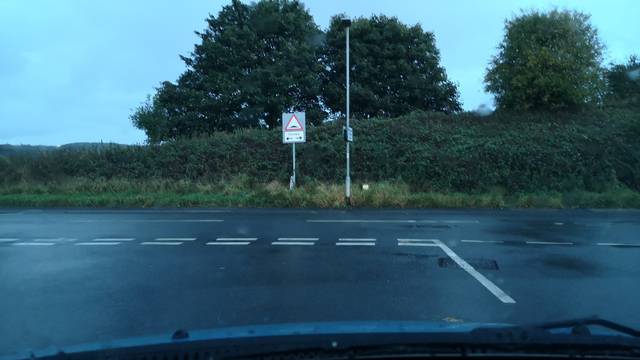
Region: United Kingdom
Coordinates: 53.735, -1.641